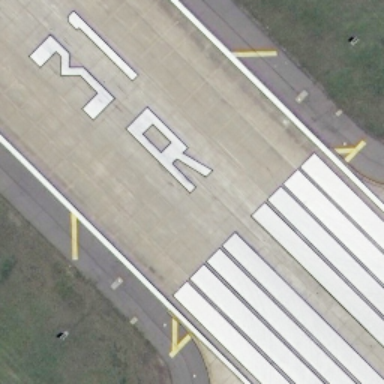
It is a straight runway with some mark lines and a number and a letter r on it .